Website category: sports
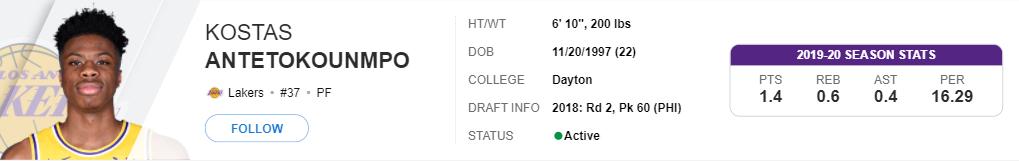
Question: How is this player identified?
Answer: Kostas Antetokounmpo

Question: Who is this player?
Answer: Kostas Antetokounmpo

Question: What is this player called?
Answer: Kostas Antetokounmpo

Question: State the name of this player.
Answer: Kostas Antetokounmpo

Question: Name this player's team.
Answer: Lakers

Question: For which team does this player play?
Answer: Lakers

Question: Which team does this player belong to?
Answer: Lakers

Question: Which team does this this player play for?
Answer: Lakers

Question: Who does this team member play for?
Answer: Lakers

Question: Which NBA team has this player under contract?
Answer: Lakers

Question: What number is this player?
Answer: #37

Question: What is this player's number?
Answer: #37

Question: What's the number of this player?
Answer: #37

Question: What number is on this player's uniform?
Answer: #37

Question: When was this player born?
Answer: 11/20/1997

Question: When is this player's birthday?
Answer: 11/20/1997

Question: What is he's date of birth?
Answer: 11/20/1997

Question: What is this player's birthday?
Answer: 11/20/1997

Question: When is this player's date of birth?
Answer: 11/20/1997

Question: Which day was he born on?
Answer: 11/20/1997

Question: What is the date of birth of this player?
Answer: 11/20/1997

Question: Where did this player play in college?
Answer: Dayton

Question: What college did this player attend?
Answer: Dayton

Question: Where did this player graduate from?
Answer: Dayton

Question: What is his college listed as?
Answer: Dayton

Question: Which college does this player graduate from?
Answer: Dayton

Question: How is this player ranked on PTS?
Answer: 1.4

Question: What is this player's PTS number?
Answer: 1.4

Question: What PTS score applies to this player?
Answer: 1.4

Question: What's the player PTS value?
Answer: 1.4

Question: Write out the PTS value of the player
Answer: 1.4

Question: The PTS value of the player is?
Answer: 1.4

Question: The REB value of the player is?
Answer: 0.6

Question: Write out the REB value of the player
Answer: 0.6

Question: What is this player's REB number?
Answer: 0.6

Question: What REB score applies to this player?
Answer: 0.6

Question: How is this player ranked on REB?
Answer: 0.6

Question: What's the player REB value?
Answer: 0.6

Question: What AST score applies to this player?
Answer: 0.4

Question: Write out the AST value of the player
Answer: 0.4

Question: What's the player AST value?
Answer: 0.4

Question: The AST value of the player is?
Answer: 0.4

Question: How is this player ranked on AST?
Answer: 0.4

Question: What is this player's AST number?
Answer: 0.4

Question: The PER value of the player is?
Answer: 16.29

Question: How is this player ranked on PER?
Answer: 16.29

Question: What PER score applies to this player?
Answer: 16.29

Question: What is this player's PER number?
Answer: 16.29

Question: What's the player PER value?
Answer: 16.29

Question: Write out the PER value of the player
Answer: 16.29

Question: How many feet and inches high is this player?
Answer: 6' 10"

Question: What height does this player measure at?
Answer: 6' 10"

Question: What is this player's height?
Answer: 6' 10"

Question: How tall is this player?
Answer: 6' 10"

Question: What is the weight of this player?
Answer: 200 lbs

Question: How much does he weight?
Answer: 200 lbs

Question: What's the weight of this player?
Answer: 200 lbs

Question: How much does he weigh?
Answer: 200 lbs

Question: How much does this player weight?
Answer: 200 lbs